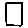
Label: square